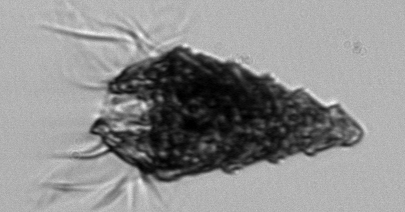
Label: Laboea_strobila